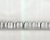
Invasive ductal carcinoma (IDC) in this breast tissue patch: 0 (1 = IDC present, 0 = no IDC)